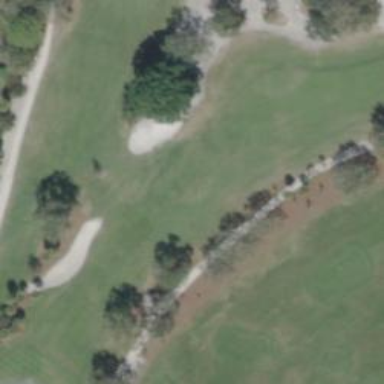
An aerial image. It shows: View of golf hole.